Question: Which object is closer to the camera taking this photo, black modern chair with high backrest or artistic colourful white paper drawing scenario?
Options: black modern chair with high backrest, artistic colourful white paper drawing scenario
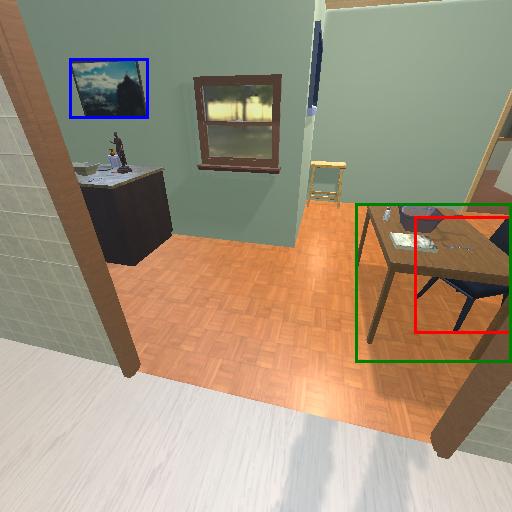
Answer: black modern chair with high backrest